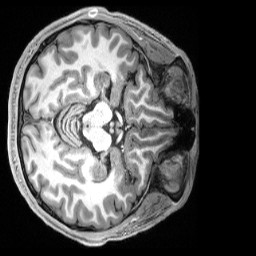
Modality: T1w
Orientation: axial
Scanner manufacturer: siemens
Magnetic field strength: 3 T
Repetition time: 2.5 s
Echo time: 0.00231 s